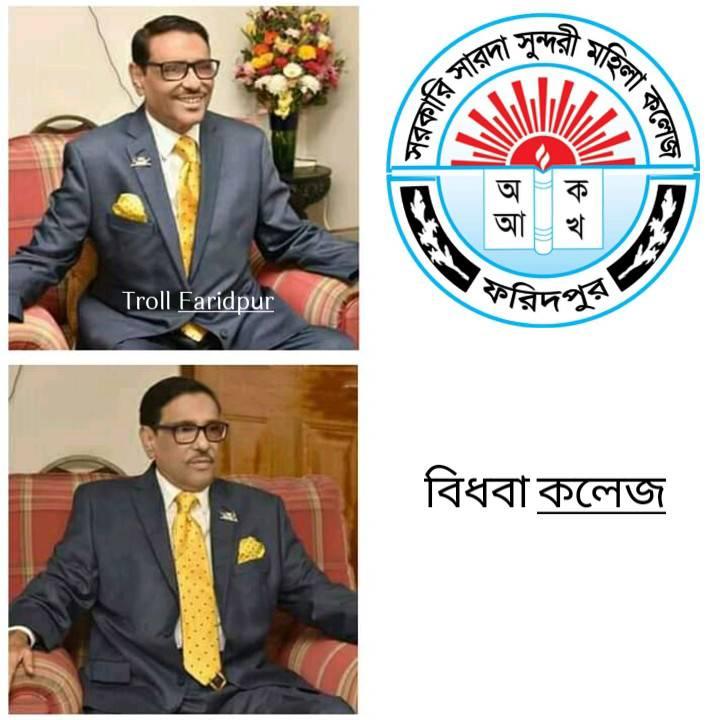
Caption: সরকারী সারদা সুন্দরী মহিলা কলেজ     ফরিদপুর    বিধবা কলেজ
Label: non-hate